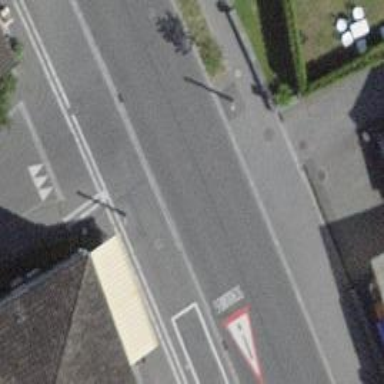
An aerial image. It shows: Kerb barrier.